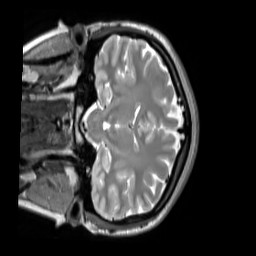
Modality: T2w
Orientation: coronal
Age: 19
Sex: female
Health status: ill
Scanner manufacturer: siemens
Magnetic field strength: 3 T
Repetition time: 2.8 s
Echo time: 0.326 s